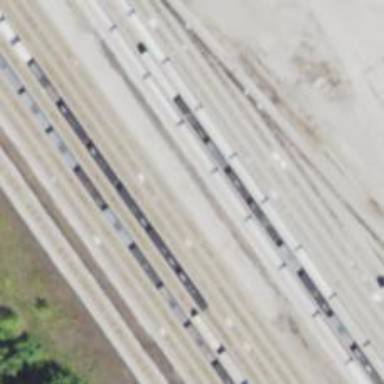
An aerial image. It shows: View of railway yard.